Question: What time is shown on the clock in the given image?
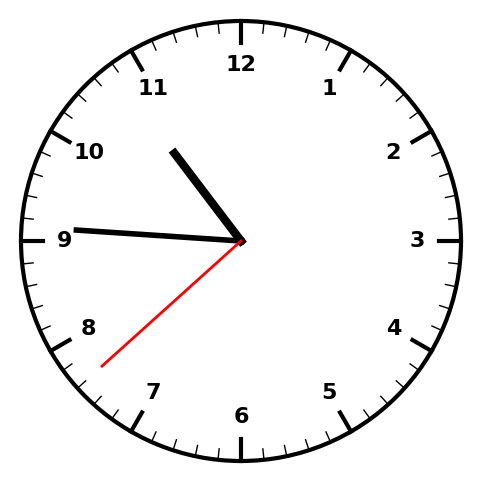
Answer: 10:45:38